Question: i have 2 datagrid and 2 button in one form..
if i click the GO!, the left datagrid will be filled with data..
and if i click the MINING!, surely the right datagrid will be filled..
but the problem is when i click the MINING button, right datagrid will be filled, , resulting only right datagrid will be loaded with data..
here's the screenshot

so what i need is the two datagrid will display a data at same time..
is it possible to do that?
and one more question is there a simple way to automatically display a progress bar when i click the button, because when i clicked it, it will run 'executequery' that took a long time to completed, it's about 10 to 60 seconds..
so to show that my program is not HANG, but it's still working on progress to completed..
only a simple circle progress bar will do, i mean there's no need to display an estimated time to complete.. like i said before, it's only to show that my program is working on progress not HANG
and by the way i'm using vb.net and mysql.. thanks before
UPDATED CODE
'''
if ..... then
getcmd= "insert into node(...) select ..."
CMD = New MySqlCommand(getcmd, conn.connect)
CMD.ExecuteNonQuery()
CMD.Connection.Close()
elseif ... then
getcmd= "insert into node(...) select ..."
CMD = New MySqlCommand(getcmd, conn.connect)
CMD.ExecuteNonQuery()
CMD.Connection.Close()
else
getcmd= "insert into node(...) select ..."
CMD = New MySqlCommand(getcmd, conn.connect)
CMD.ExecuteNonQuery()
CMD.Connection.Close()
end if
'''
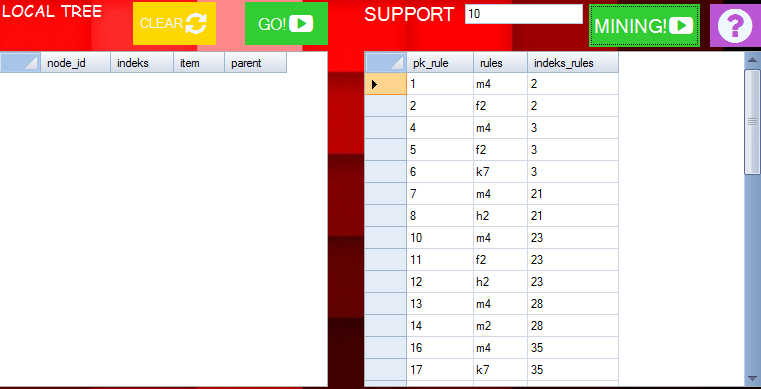
Answer: If the left grid is getting cleared, check your code, or post some here because that is not normal, you must be clearing the grid at somepoint. Search you code for something like '[GridName].Datasource = Nothing' or if you are using a bindingsource, something like [BindingSourceControlName].clear. Without more information on how you fill the grid, I cannot give you a better answer.
As for the progress bar, you will need to do some asyncronous call or multi-threading to be able to show progress while making a single call to executequery. This way you can still run code while the call is running. There are third-party grids that have this option built in but not the standard MS grids.